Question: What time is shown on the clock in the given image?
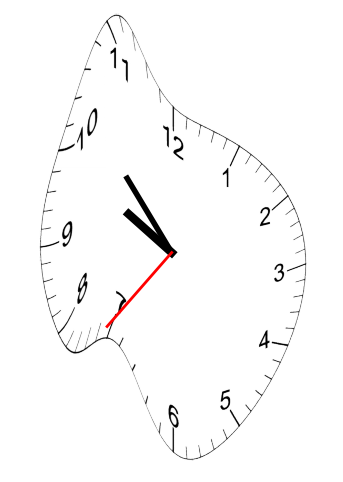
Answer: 09:52:36